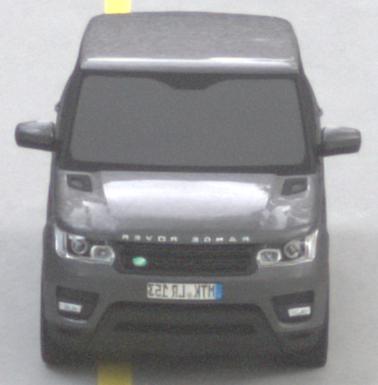
Make: Land Rover
Model: Range Rover Sport 5.0 V8 SC
Detailed model: Range Rover Sport (II)
Model produced from: 2013/09
Model produced until: 2015/07
Doors: 5
Color: gray
Road condition: dry road
Daytime: morning or afternoon
Contrast: low contrast